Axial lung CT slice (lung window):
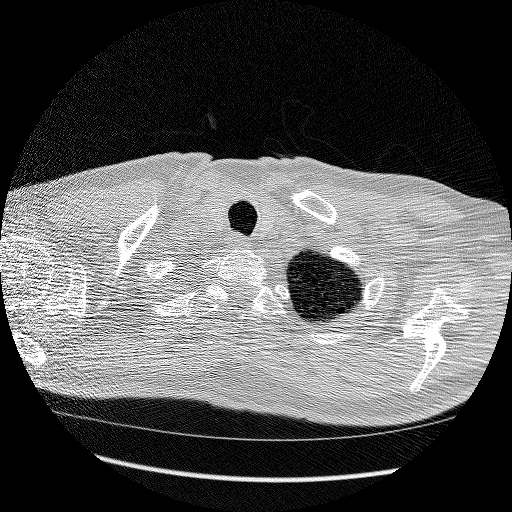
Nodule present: no